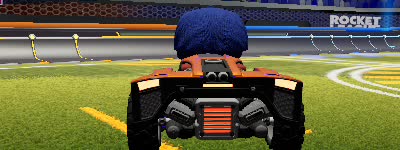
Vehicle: breakout